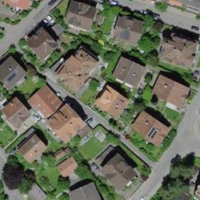
EUNIS habitat code: 54
Species observed at this site:
Corylus avellana